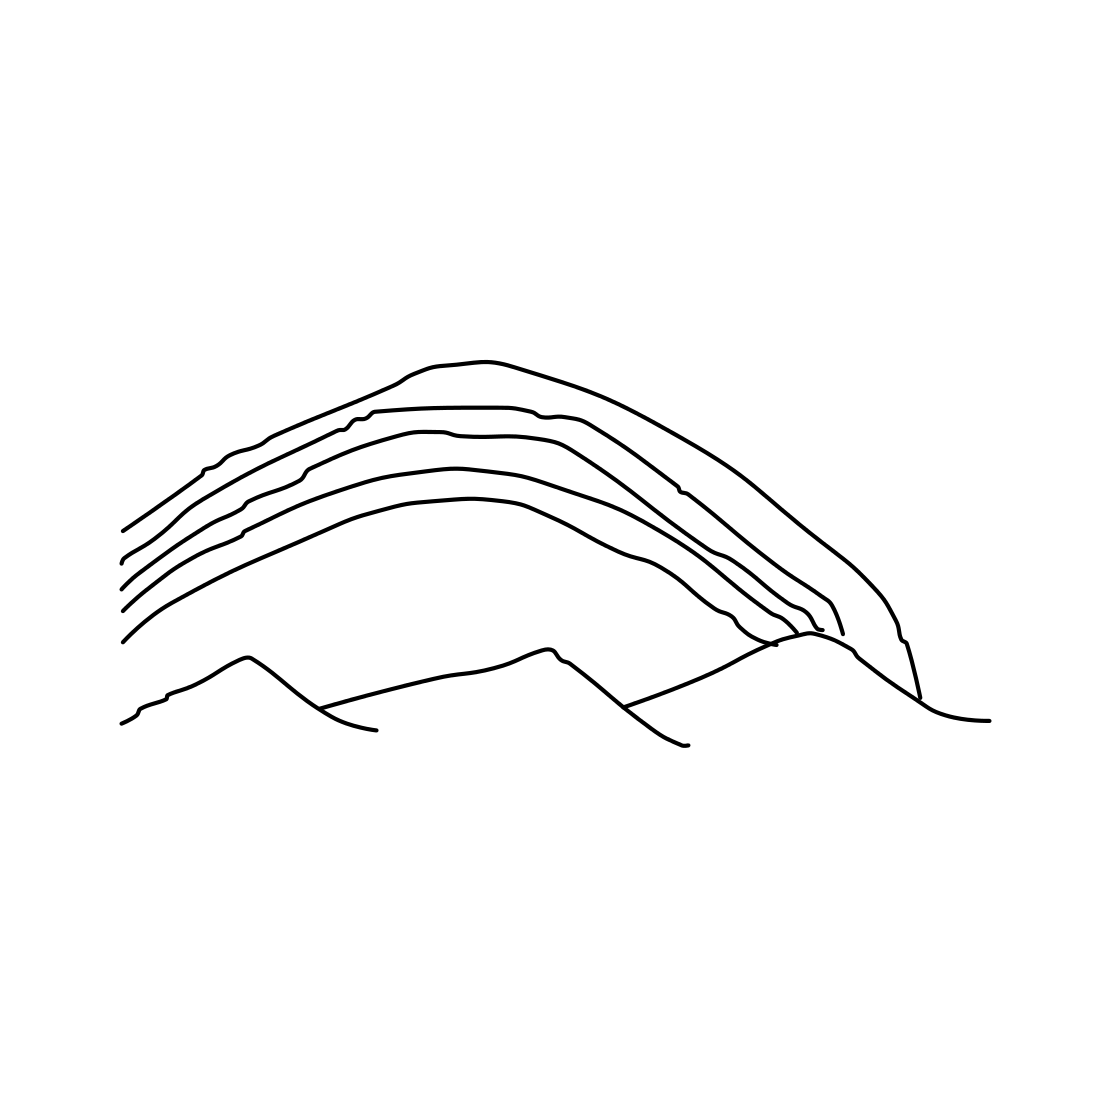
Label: rainbow